Field crop: maize
Growth stage: 2
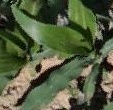
Species: maize